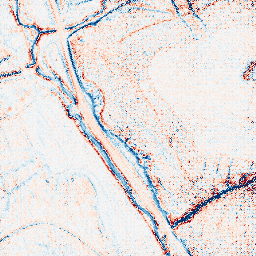
Category: edge_preserving
Decomposition family: anisotropic_diffusion
Decomposition parameters: iterations: 10
kappa: 10
gamma: 0.2
Upsampling method: regularized
Upsampling parameters: scale: 4
lambda_reg: 0.1
Upsampling scale: 4